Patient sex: M
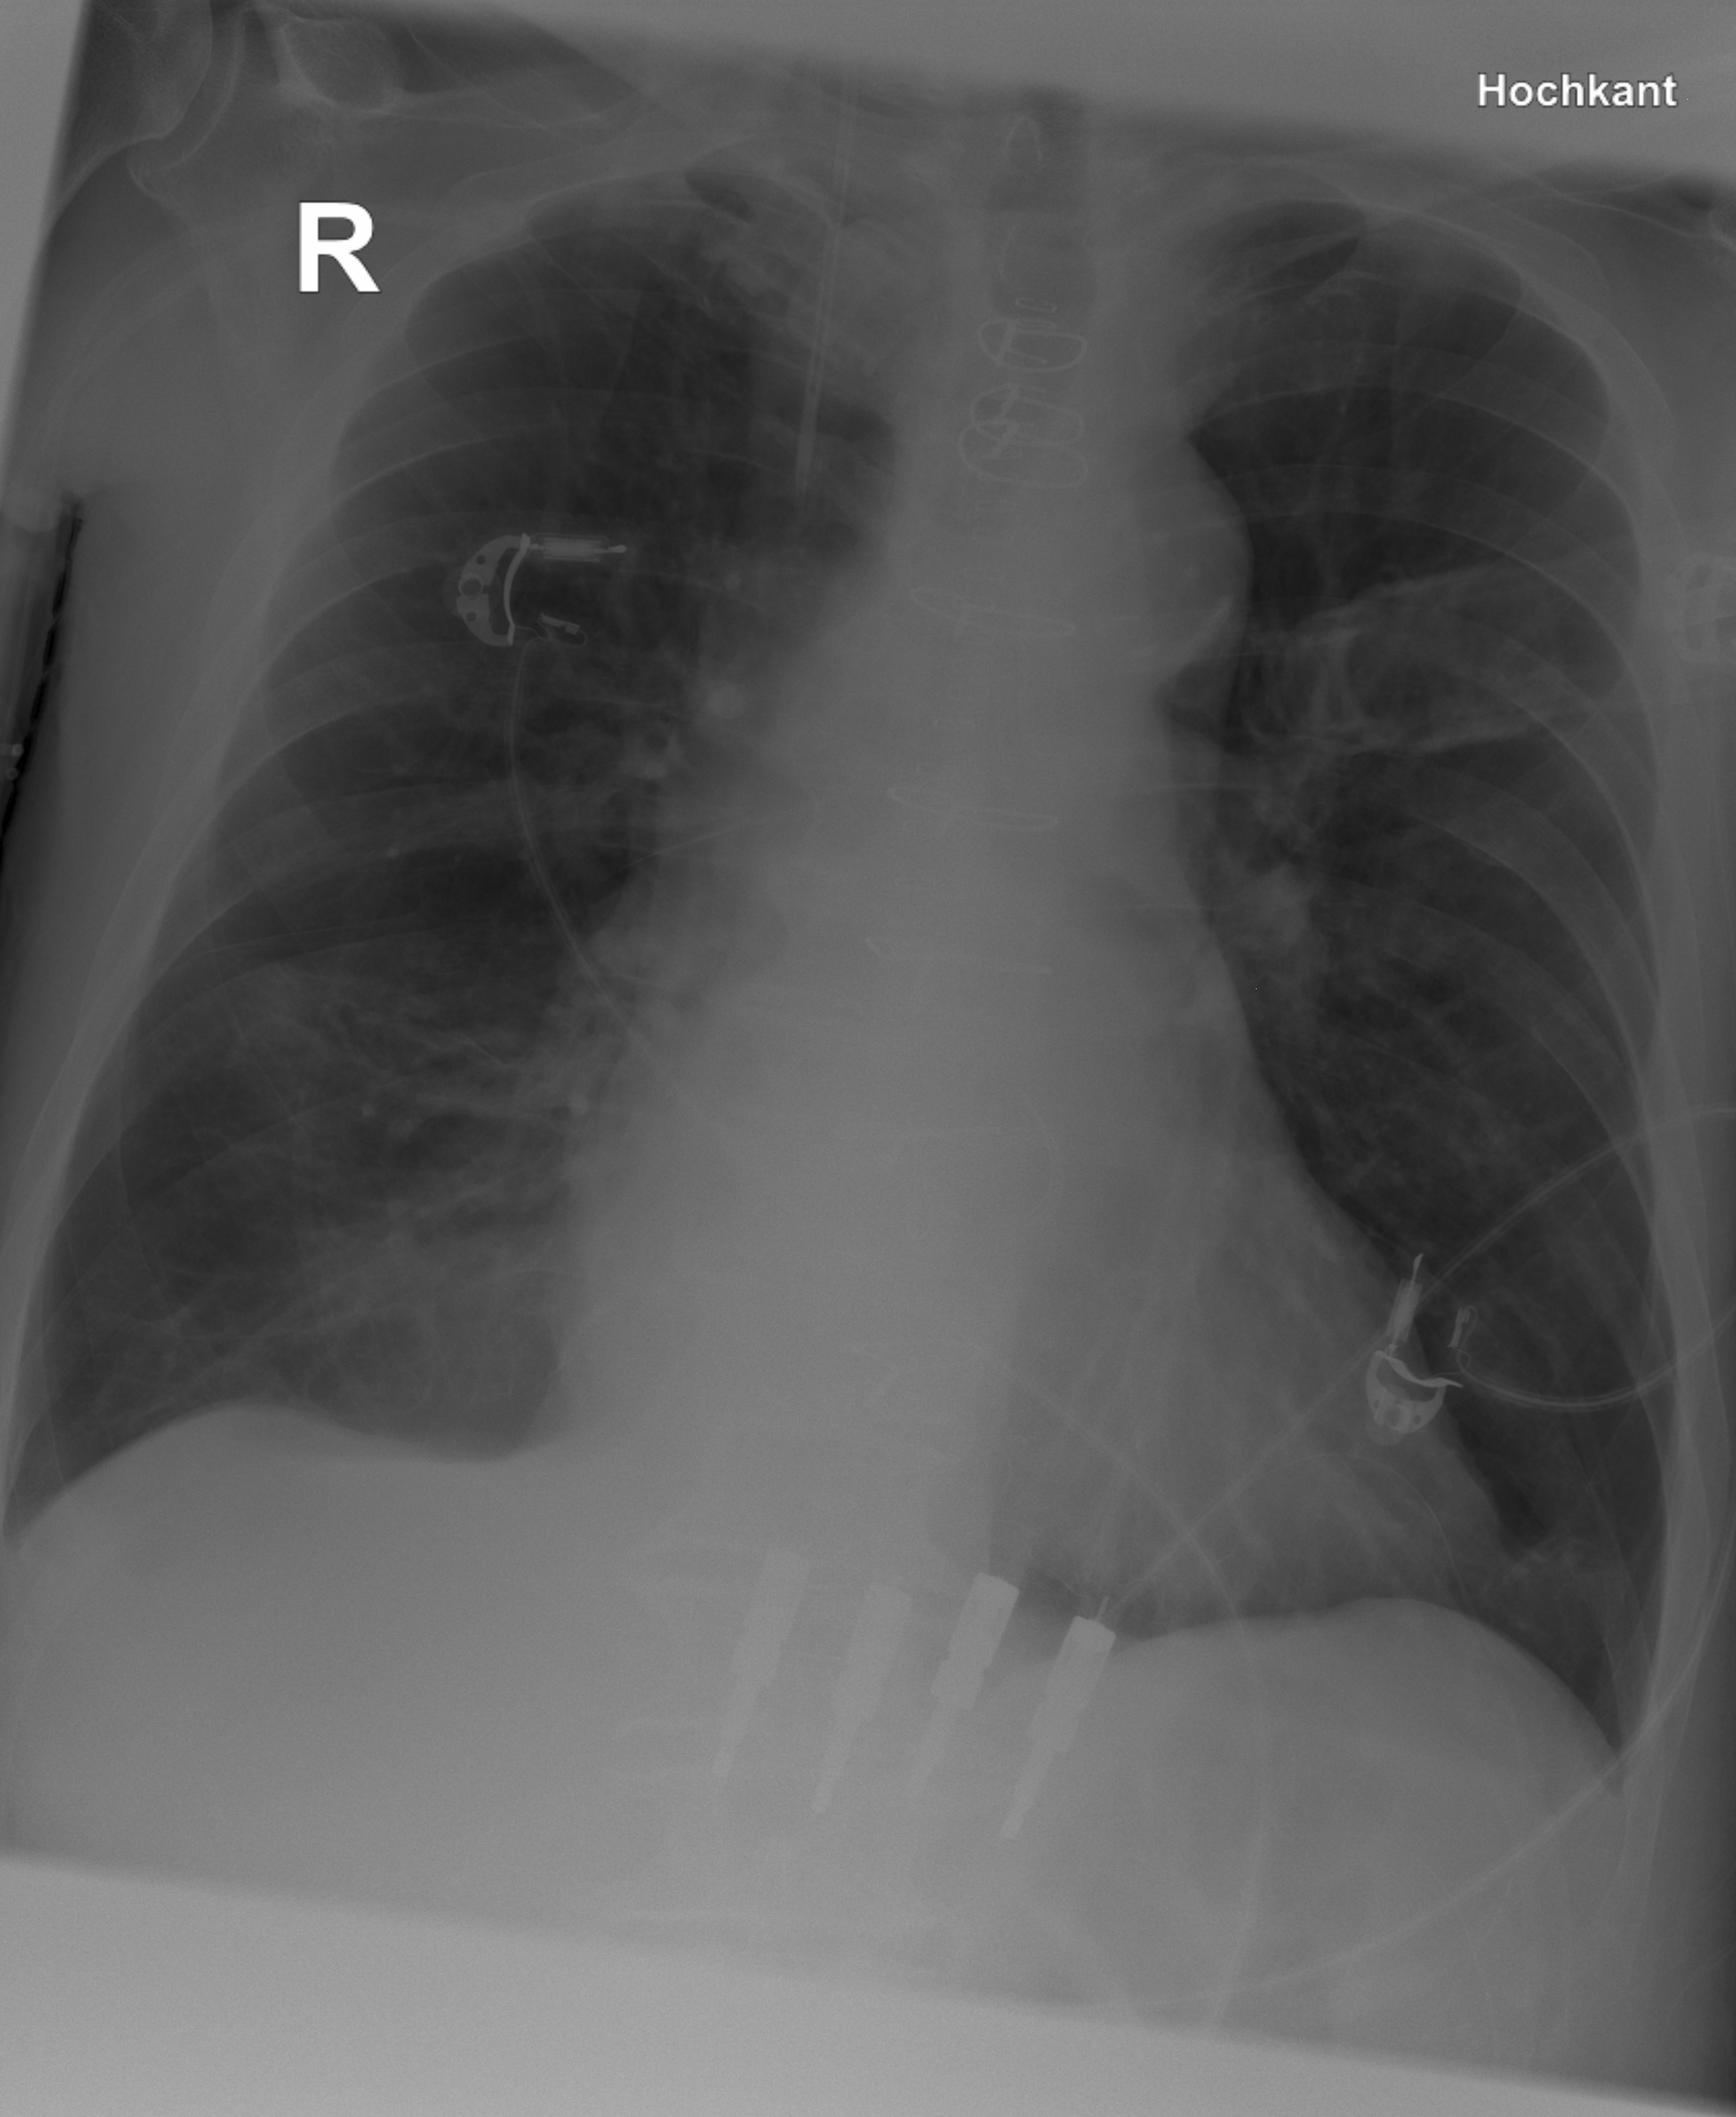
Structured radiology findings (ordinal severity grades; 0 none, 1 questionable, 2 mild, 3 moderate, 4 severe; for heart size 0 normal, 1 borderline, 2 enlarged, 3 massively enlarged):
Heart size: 1
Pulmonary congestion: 2
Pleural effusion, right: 0
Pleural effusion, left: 0
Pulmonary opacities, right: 0
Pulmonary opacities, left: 0
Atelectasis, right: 2
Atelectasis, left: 0